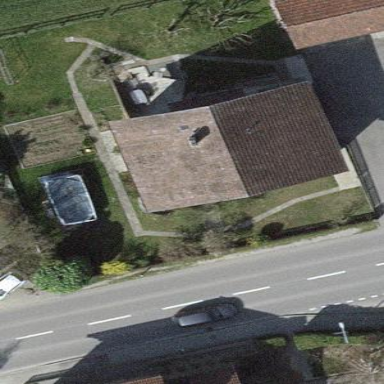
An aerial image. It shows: Simple house.